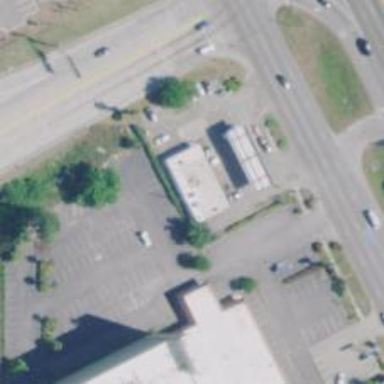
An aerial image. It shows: Convenience shop.